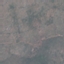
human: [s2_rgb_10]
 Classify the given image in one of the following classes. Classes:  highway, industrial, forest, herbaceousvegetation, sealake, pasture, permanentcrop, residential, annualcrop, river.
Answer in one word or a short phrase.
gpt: HerbaceousVegetation